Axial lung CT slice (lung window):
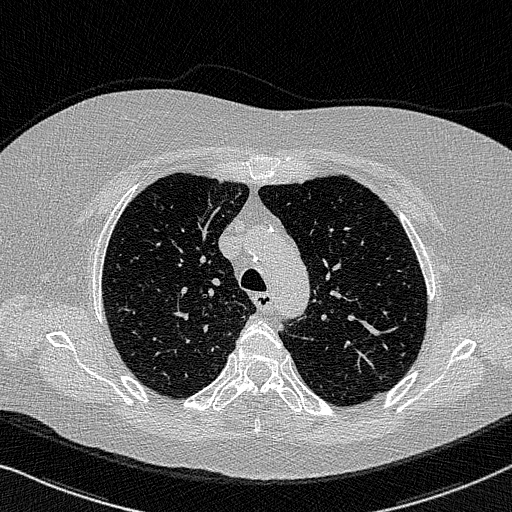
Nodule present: no